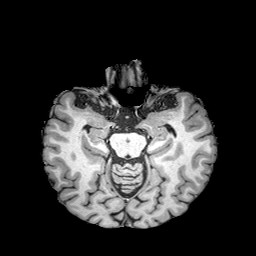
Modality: T1w
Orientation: coronal
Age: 51
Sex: male
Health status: healthy